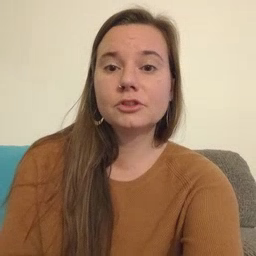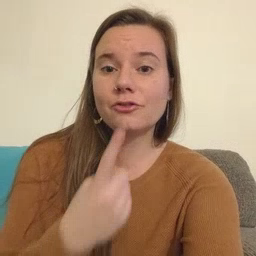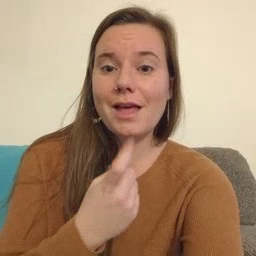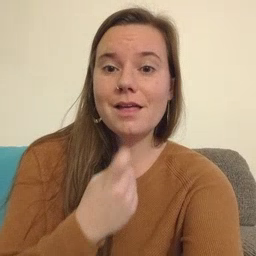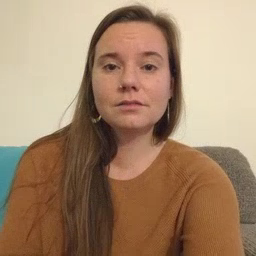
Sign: red